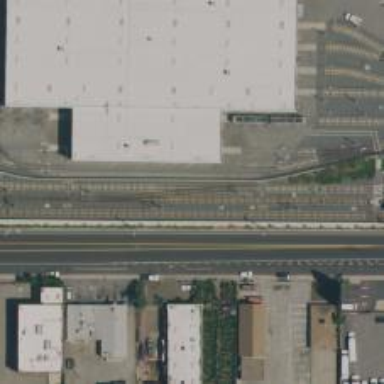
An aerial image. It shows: Light rail yard with electrified contact lines.